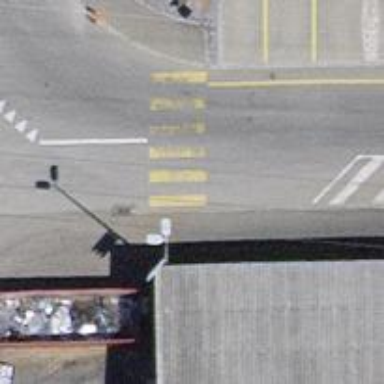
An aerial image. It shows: Uncontrolled zebra crossing on the road.